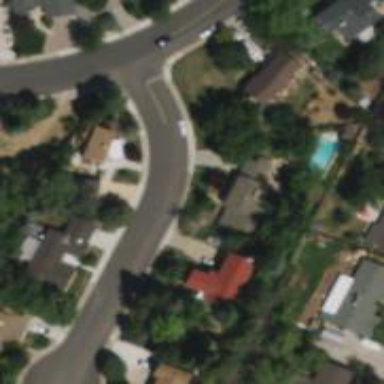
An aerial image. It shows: Residential road with separate asphalt sidewalk.